Field crop: maize
Growth stage: 2
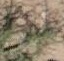
Species: salsola